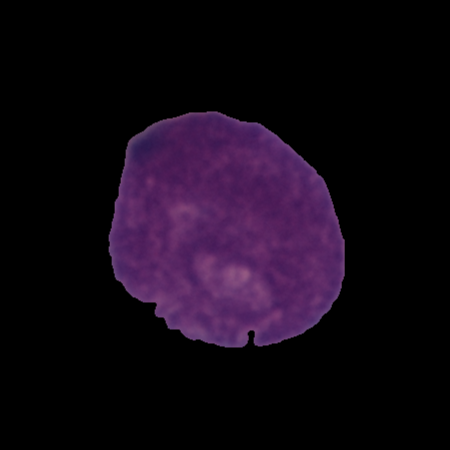
Label: cancer